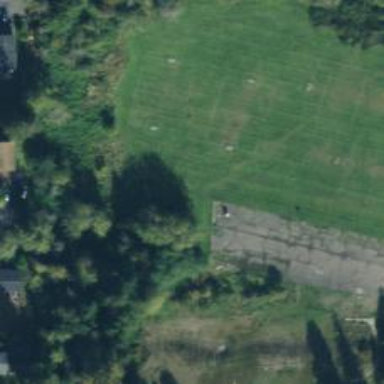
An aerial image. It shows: Basketball court on pitch.